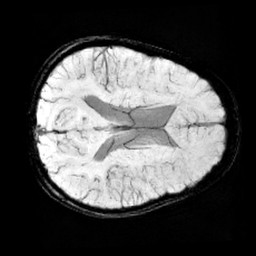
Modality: minIP
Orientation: axial
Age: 12
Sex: male
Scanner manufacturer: siemens
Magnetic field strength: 3 T
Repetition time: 0.027 s
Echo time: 0.02 s